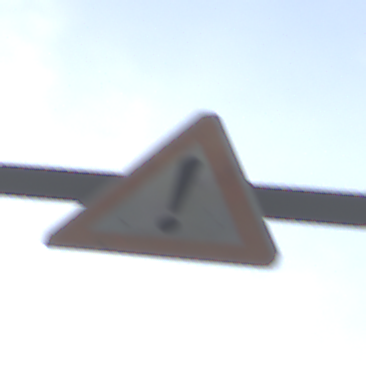
Verkehrszeichen: Gefahrenstelle
Umgebung: Outdoor, Nature
Tageszeit: SunriseSunset
Wetter: PartlyCloudy
Licht: Natural
Jahreszeit: NotSpecified
Kontrast: MediumContrast